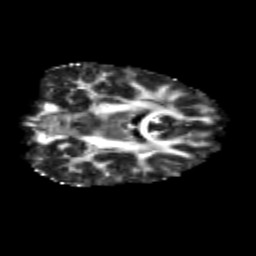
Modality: FA
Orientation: coronal
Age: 21
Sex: female
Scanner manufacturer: siemens
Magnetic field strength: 3 T
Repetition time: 3.5 s
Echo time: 0.125 s